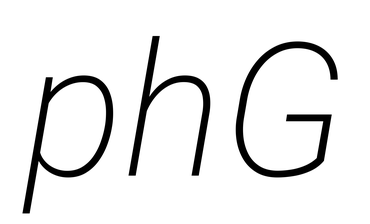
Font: Roboto-Italic_ExtraLight_Italic